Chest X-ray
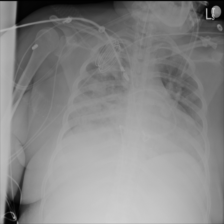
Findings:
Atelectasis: negative
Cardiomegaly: negative
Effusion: negative
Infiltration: negative
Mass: negative
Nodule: negative
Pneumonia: negative
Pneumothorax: negative
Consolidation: negative
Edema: negative
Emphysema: negative
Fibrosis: negative
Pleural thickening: negative
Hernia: negative